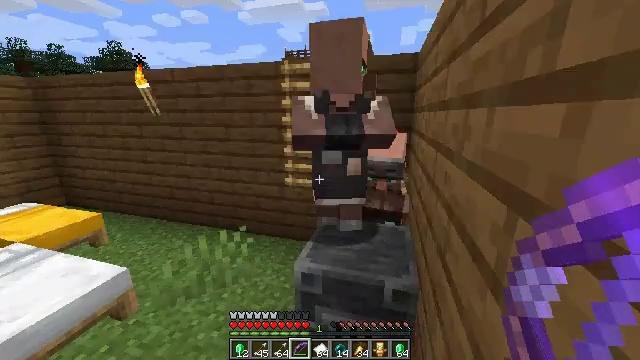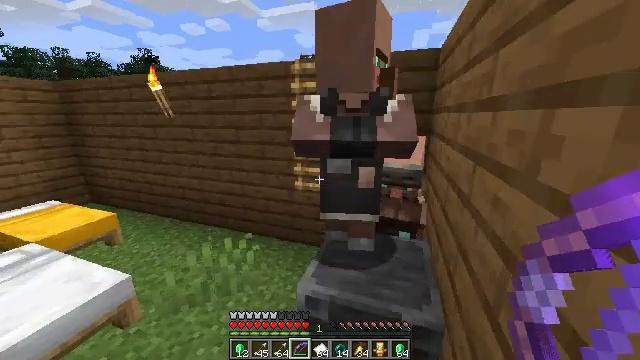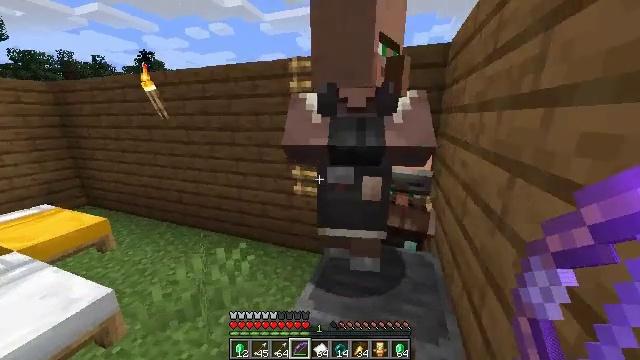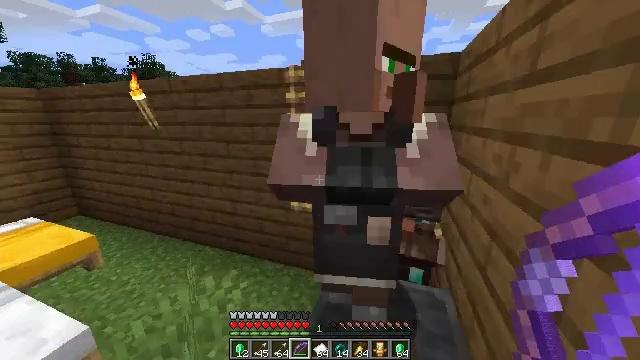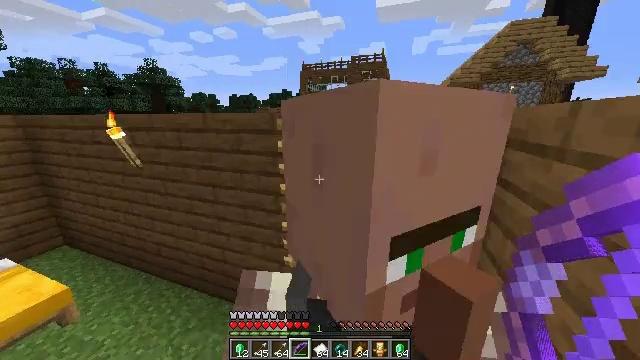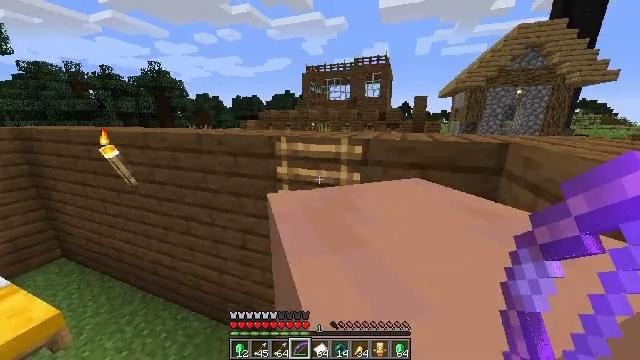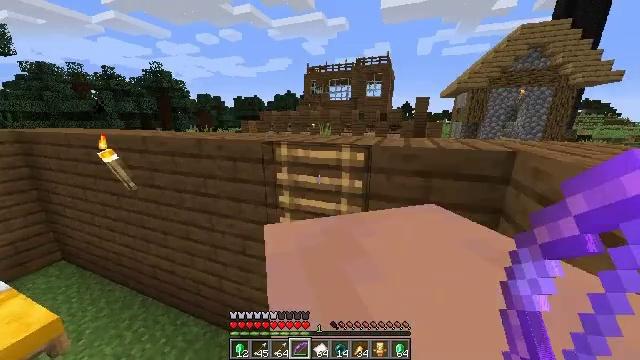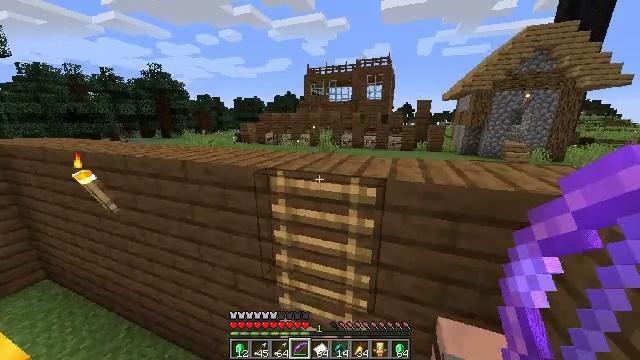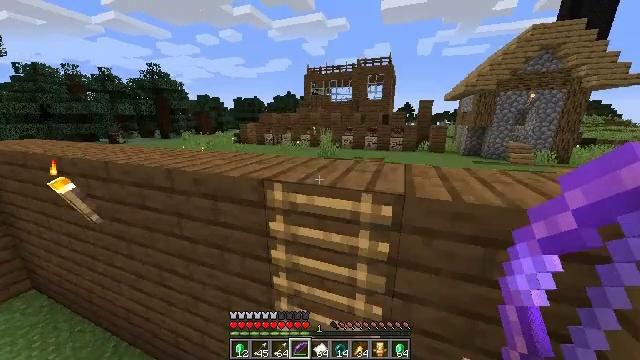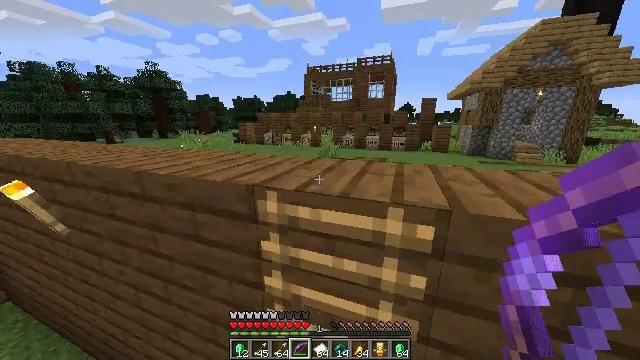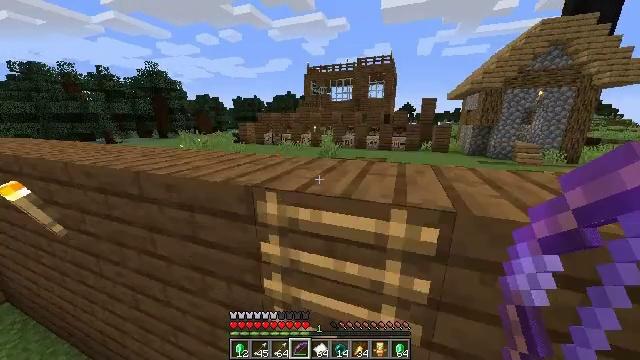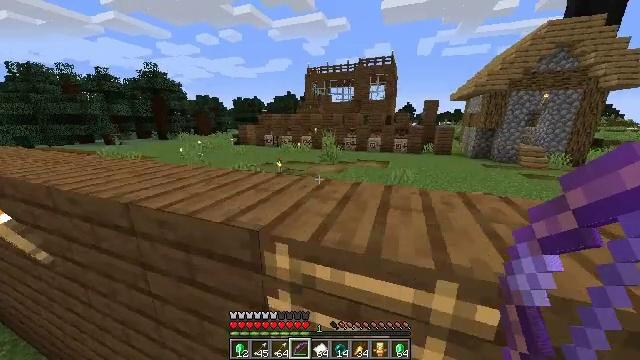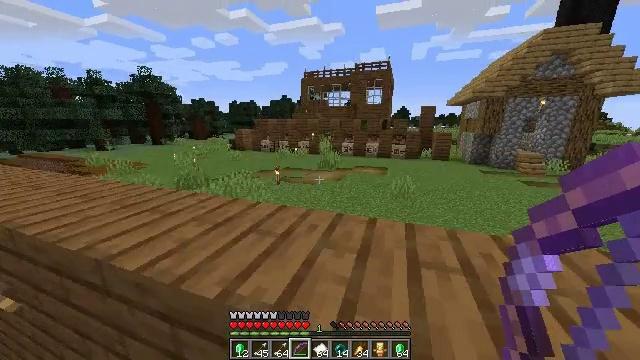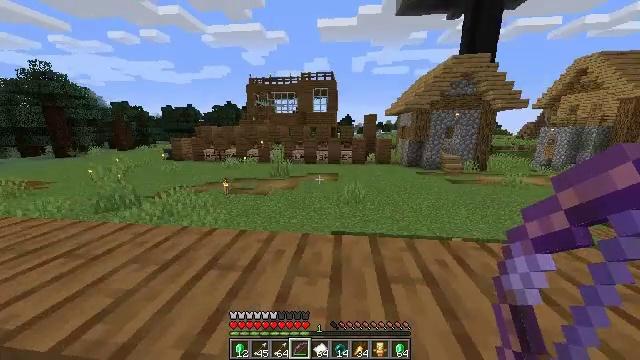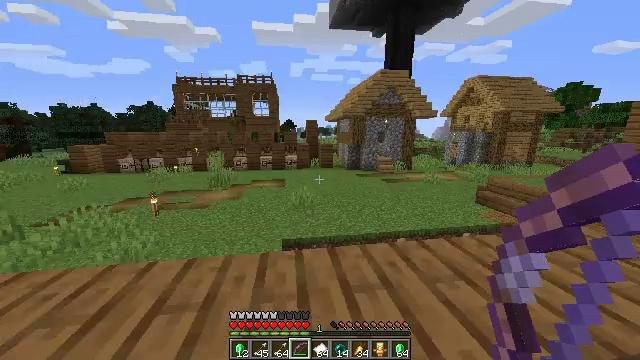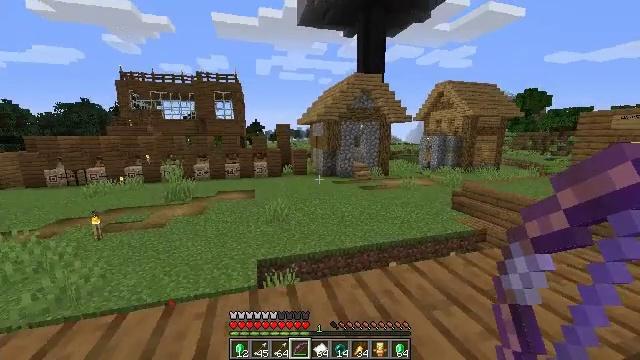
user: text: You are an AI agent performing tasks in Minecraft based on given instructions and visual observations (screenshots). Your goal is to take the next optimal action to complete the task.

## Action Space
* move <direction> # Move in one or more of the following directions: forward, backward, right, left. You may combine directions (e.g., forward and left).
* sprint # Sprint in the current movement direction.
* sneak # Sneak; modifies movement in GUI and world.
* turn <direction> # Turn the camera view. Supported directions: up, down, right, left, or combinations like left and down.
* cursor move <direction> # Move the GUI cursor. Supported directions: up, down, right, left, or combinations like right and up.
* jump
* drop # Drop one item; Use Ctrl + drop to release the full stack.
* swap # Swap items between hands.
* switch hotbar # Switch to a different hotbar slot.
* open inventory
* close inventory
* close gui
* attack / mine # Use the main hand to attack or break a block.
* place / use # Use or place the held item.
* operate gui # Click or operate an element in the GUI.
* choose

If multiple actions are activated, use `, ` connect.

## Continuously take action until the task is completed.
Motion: motion action
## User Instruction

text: Assemble a shulker box on the crafting table.
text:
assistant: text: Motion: move forward, sprint, turn left
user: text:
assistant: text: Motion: move forward, sprint
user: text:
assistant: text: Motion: move forward, sprint, jump
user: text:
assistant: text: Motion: move forward, sprint, jump
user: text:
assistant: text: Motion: move forward, sprint, jump
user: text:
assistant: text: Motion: move forward, sprint, jump
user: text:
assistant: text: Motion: move forward, sprint, jump
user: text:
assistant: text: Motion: move forward, sprint, jump
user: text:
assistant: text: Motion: move forward, sprint, jump
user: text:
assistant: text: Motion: move forward, sprint, jump
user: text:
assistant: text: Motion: move forward, sprint, jump
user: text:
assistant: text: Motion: move forward, sprint, turn right, jump
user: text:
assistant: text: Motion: move forward, sprint, turn right and up, jump
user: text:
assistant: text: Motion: move forward, sprint, turn right and up, jump
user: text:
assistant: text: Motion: move forward, sprint, turn right and up, jump
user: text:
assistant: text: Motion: move forward, sprint, jump
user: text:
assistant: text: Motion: move forward, sprint, jump
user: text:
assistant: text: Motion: move forward, sprint, jump
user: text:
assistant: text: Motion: move forward, sprint, jump
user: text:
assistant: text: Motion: move forward, sprint, jump
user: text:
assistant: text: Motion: move forward, sprint, jump
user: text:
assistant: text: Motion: move forward, sprint, jump
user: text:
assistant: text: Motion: move forward, sprint, turn left, jump
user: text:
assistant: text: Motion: move forward, sprint, turn left and down, jump
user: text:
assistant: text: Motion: move forward, sprint, jump
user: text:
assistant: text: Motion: move forward, sprint, turn right
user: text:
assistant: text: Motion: move forward, sprint, turn right
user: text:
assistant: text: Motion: move right, turn right
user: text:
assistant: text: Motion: move right, turn right
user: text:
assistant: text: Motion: move right, turn right